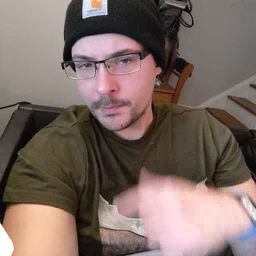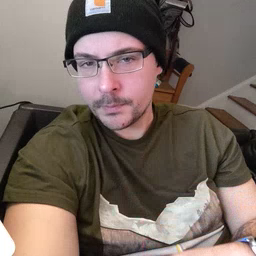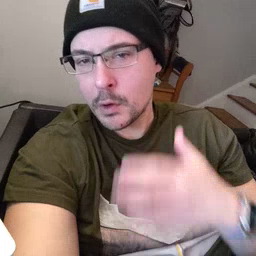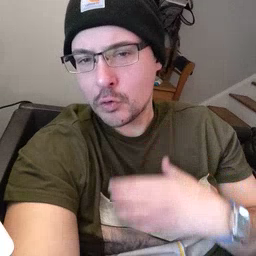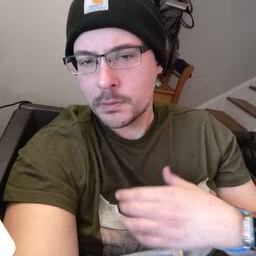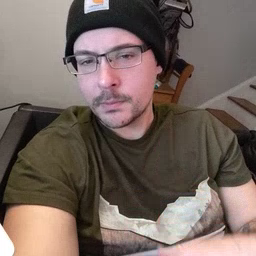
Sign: hungry